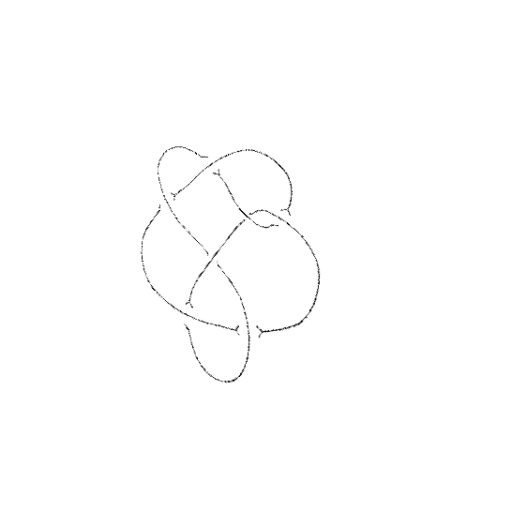
Crossing number: 7